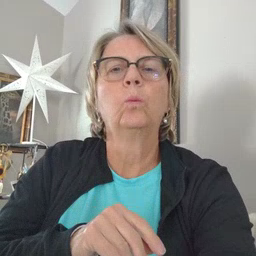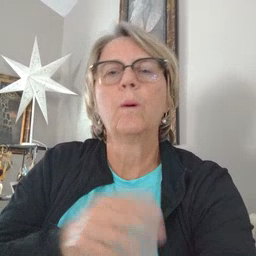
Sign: brown